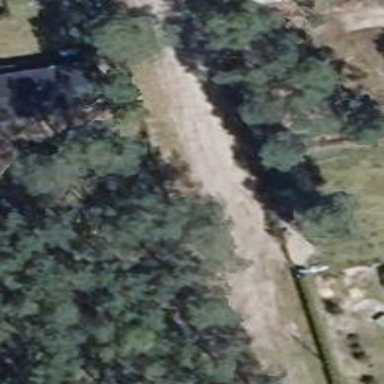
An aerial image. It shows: Residential road.